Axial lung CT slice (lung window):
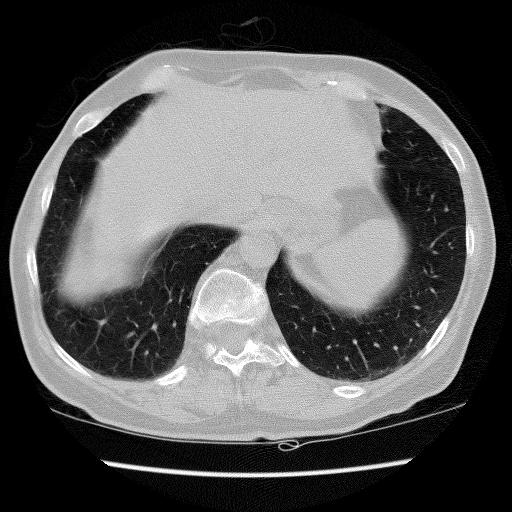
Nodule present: no